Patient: sex F, age 70
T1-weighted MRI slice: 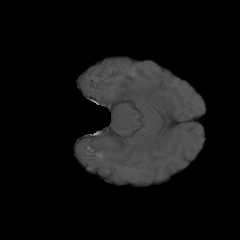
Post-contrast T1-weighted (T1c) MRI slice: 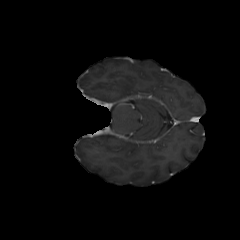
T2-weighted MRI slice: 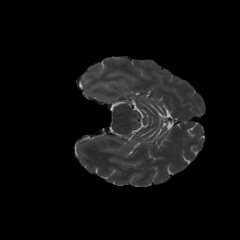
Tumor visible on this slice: no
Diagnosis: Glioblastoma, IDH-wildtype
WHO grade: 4